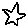
Label: star